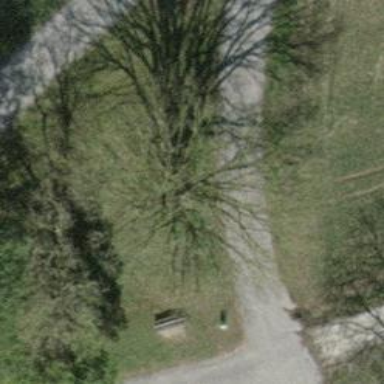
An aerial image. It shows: Broadleaved tree in natural setting.